Field crop: tomato
Growth stage: 2
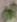
Species: solanum